Question: In base R plot we have <URL> option to rotate axis labels.
Is there a way to make labels 'time1' and 'time2' horizontal, usinig <URL>?
'''
require(ggplot2)
require(ggbio)
## make a simulated time series data set
df1 <- data.frame(time = 1:100, score = sin((1:100)/20)*10)
p1 <- qplot(data = df1, x = time, y = score, geom = "line")
df2 <- data.frame(time = 30:120, score = sin((30:120)/20)*10, value = rnorm(120-30 + 1))
p2 <- ggplot(data = df2, aes(x = time, y = score)) +
geom_line() + geom_point(size = 4, aes(color = value))
#plot
tracks(time1 = p1,time2 = p2)
'''

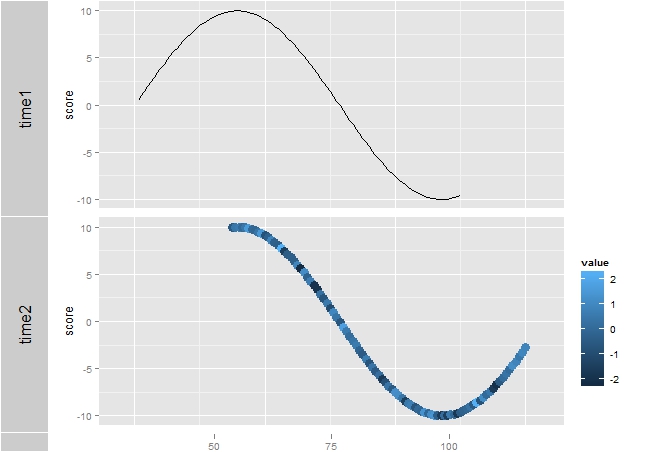
Answer: The 'ggbio' function does not seem to include such option. You could do your own ggplot.
'''
df1$value = NA
df1$times = "time1"
df2$times = "time2"
df3 = rbind(df1, df2)
ggplot(data = df3, aes(x = time, y = score)) +
facet_grid(times~.) +
geom_line() +
geom_point(size = 4, aes(color = value)) +
theme(strip.text.y = element_text(angle = 0))
'''
You still have the option to save the 'track' plot in SVG format and edit the SVG file using <URL>.